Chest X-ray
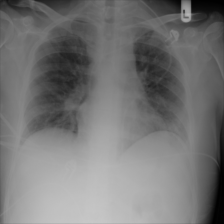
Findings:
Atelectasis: negative
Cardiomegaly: negative
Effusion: negative
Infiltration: positive
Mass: negative
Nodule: negative
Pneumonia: negative
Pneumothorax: negative
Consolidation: positive
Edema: negative
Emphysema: negative
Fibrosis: negative
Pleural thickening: negative
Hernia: negative